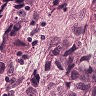
Metastatic tissue present: yes